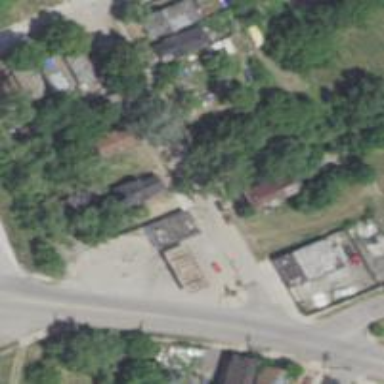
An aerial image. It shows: Convenience shop.